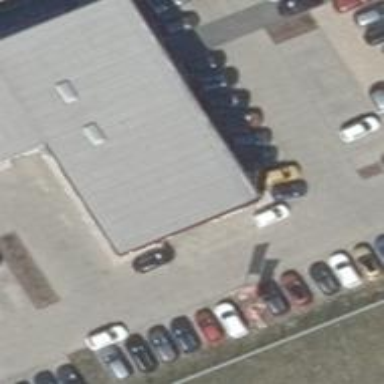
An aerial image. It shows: Shop that sells cars.